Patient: sex F, age 72
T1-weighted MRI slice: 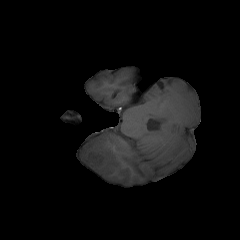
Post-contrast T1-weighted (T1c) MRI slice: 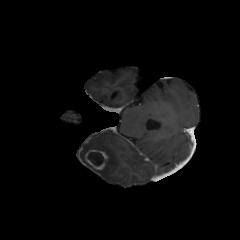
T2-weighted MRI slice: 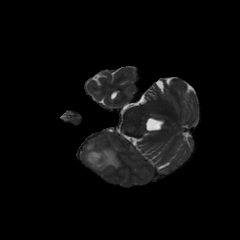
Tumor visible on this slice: yes
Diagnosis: Glioblastoma, IDH-wildtype
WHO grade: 4